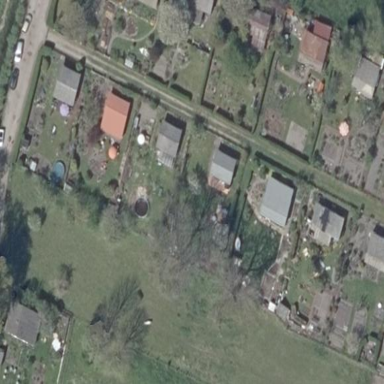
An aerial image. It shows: Allotments area.